Field crop: maize
Growth stage: 2
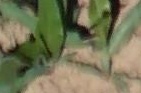
Species: maize